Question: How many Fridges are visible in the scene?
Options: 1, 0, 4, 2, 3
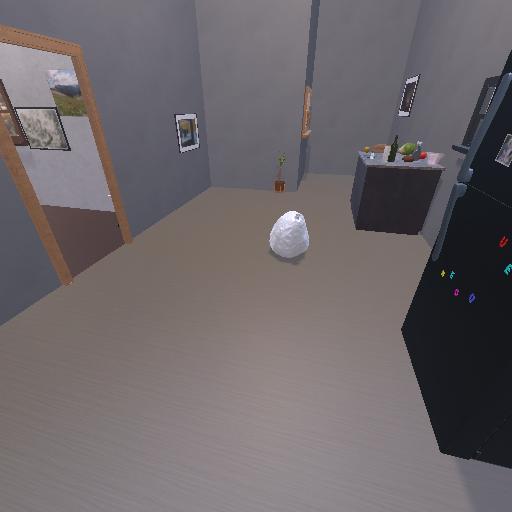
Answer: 1